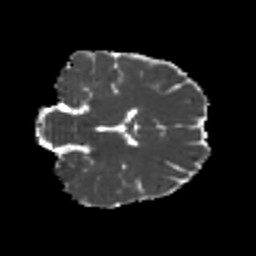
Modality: MD
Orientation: coronal
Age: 26
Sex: male
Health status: healthy
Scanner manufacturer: philips
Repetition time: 7.389 s
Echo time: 0.08599 s